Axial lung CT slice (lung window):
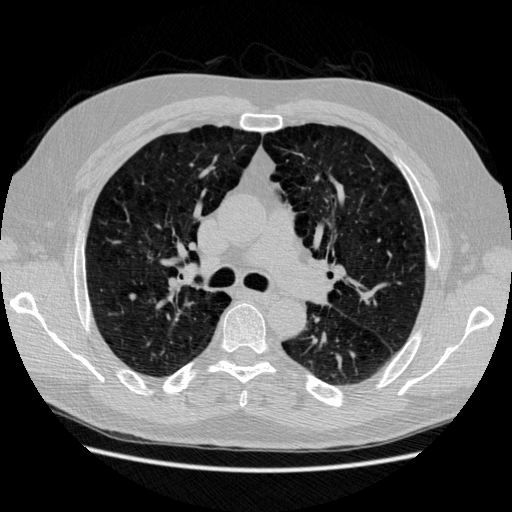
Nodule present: no